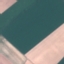
Label: AnnualCrop